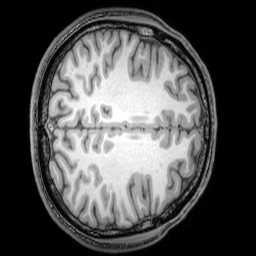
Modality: T1w
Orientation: axial
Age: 24
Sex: male
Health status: healthy
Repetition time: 0.081 s
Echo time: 0.037 s